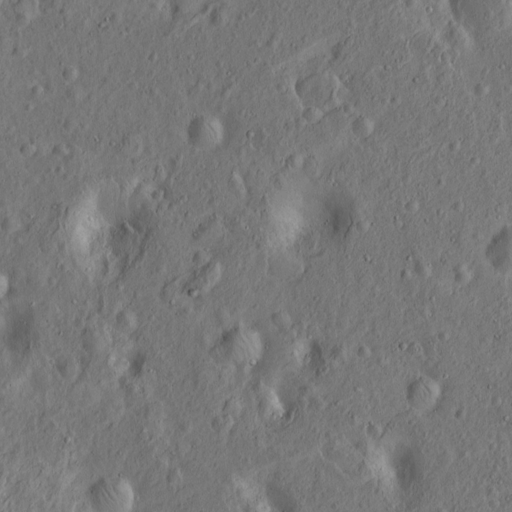
Classes present: Background, Cone